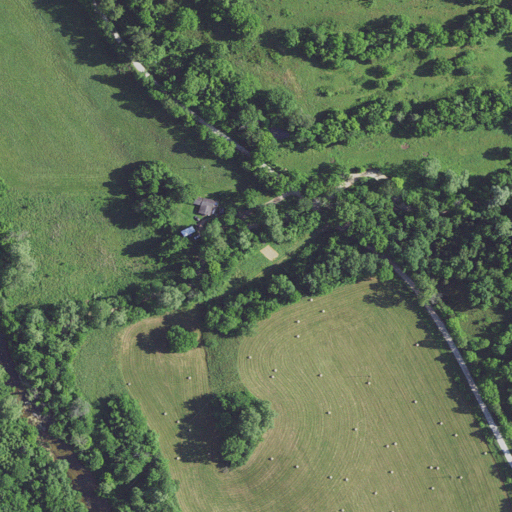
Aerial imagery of valley in Missouri named Pleasant Valley containing pasture, deciduous forest, open development, mixed forest, and grassland